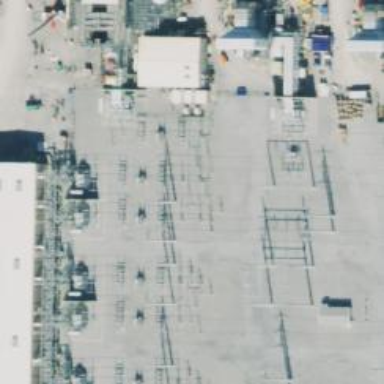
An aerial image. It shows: Switch for power supply.